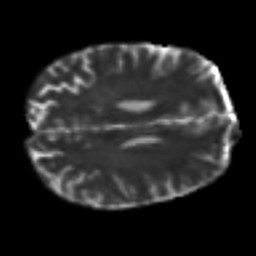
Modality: T2w
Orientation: axial
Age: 32
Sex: male
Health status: ill
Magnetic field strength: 3 T
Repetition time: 8.4 s
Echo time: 0.0926 s